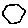
Label: hexagon